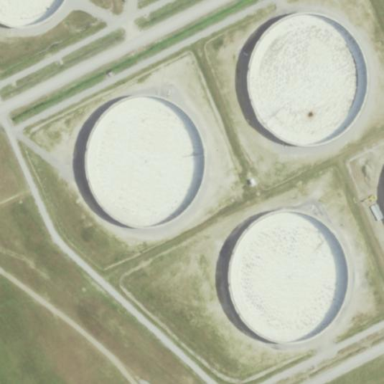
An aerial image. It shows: Storage tank created as man-made structure.